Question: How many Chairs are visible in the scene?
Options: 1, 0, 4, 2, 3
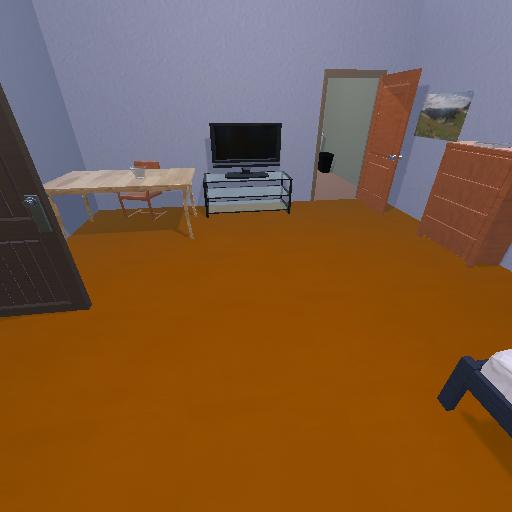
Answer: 1